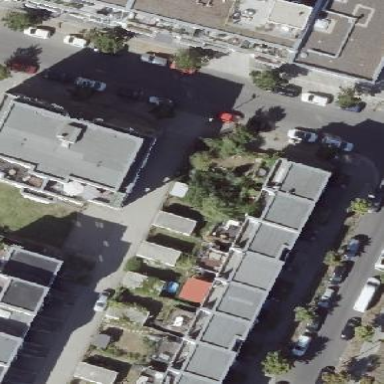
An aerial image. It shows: Flat-roofed apartment building.